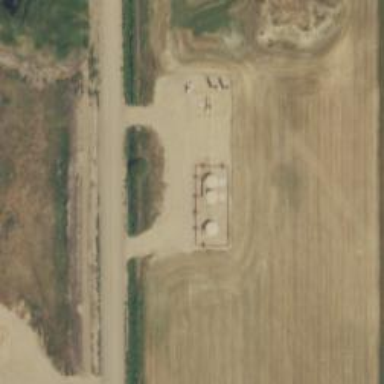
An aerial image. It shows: Storage tank with man-made structure.